Question: I have a blue underline that I'm having trouble removing.
I'm pretty sure that it is either a border:none or text-decoration:none problem, but I can't seem to find the solution.
Here is a screenshot of my problem:

HTML:
'''
<a href="#top"><div class="content_tab" id="first_tab">
<span class="tab_text_centred">Back to top</span>
</div></a>
'''
CSS:
'''
.content_tab {
width: 220px;
height: 340px;
margin-right: 0px;
margin-bottom: 20px;
float: left;
background-color: #000;
overflow: hidden;
color: #FFF;
font-family: Georgia, Times ,serif;
font-size: 30px;
font-style: italic;
}
#first_tab {
background-color: #1b1c20;
text-align: center;
}
.tab_text_centred {
position:relative;
top:153px;
}
'''
JSFIDDLE: <URL>
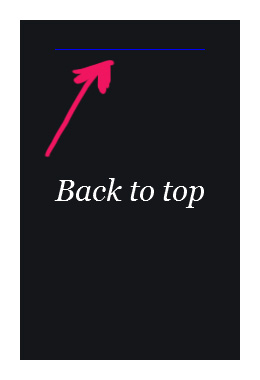
Answer: I don't see anything but make sure you haven't got anything underlined by doing the following, then try again.
'''
a, a:focus, a:active, a:hover, a:visited {
text-decoration:none;
}
'''